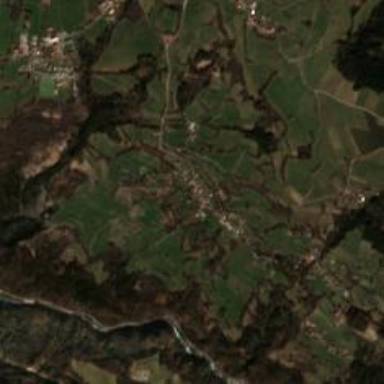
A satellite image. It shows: Small settlement known as hamlet.